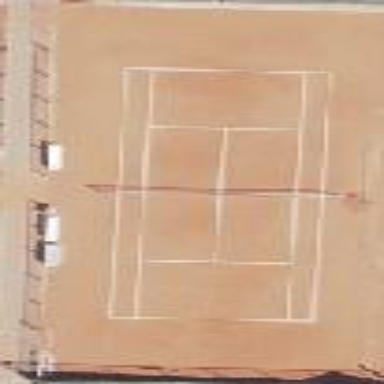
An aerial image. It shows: Tennis court on pitch.